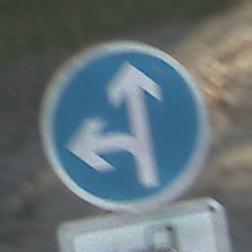
Verkehrszeichen: VorgeschriebeneFahrtrichtungGeradeausOderLinks
Zusatzzeichen unten: MehrspurigeFahrzeugeFrei8
Umgebung: Outdoor, Nature
Tageszeit: MorningAfternoon
Wetter: PartlyCloudy
Licht: Natural
Jahreszeit: NotSpecified
Kontrast: HighContrast